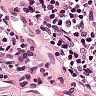
Metastatic tissue present: no